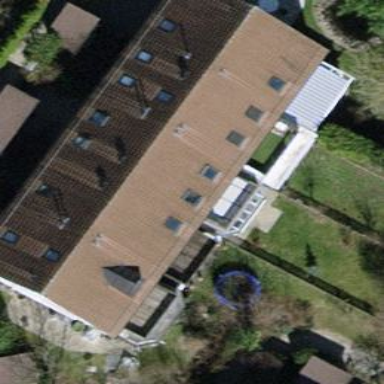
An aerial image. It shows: Residential building with pitched roof.